Aerial crown-view tile of a tropical tree (Barro Colorado Island, Panama), acquired 20241014:
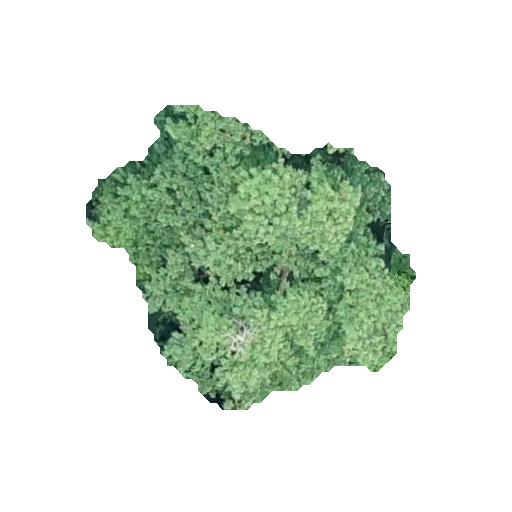
Species: Hieronyma alchorneoides
GBIF accepted scientific name: Hieronyma alchorneoides
Crown area: 101.315 m²